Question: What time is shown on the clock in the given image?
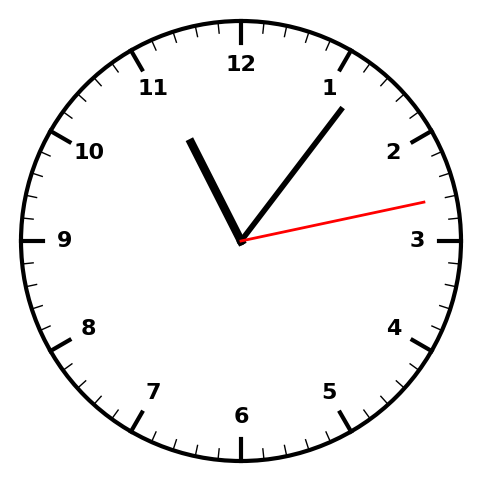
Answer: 11:06:13